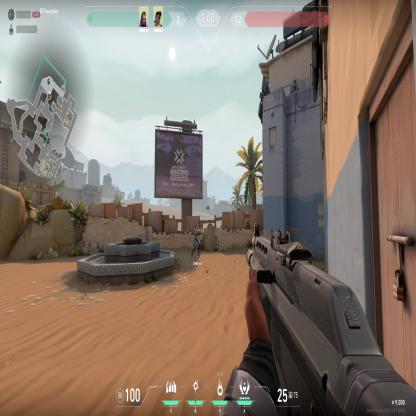
Label: teammate